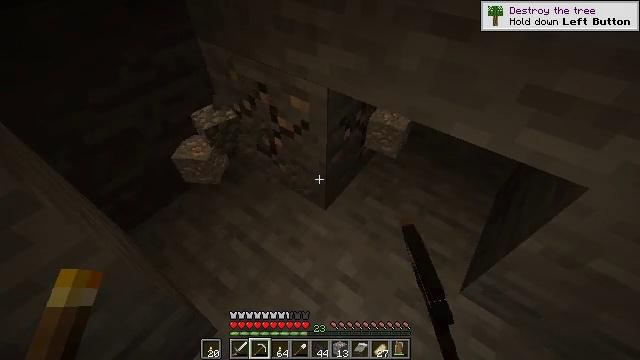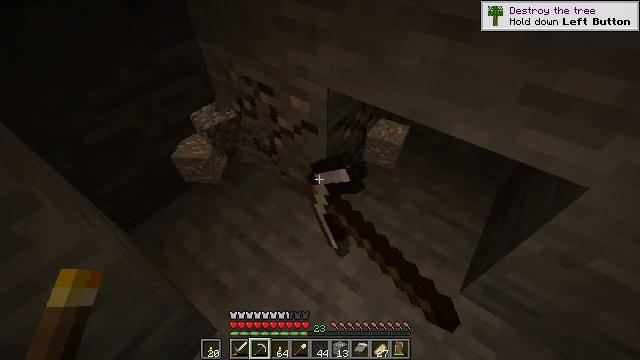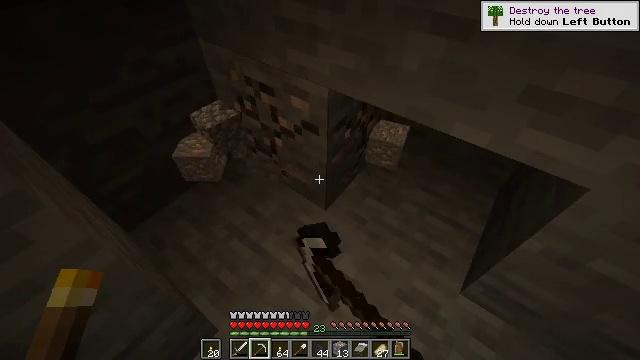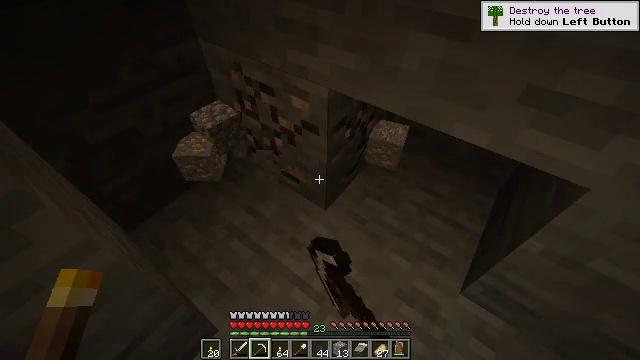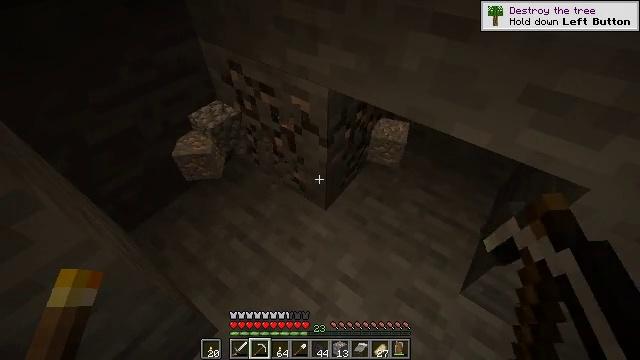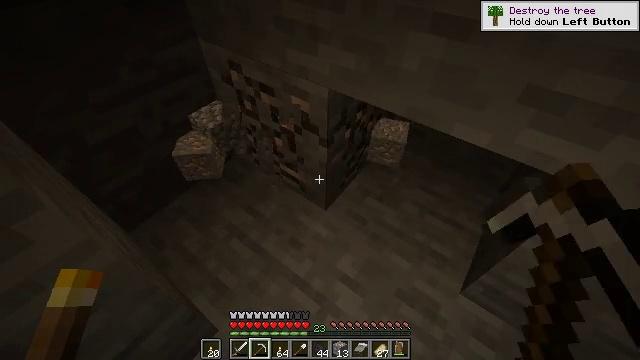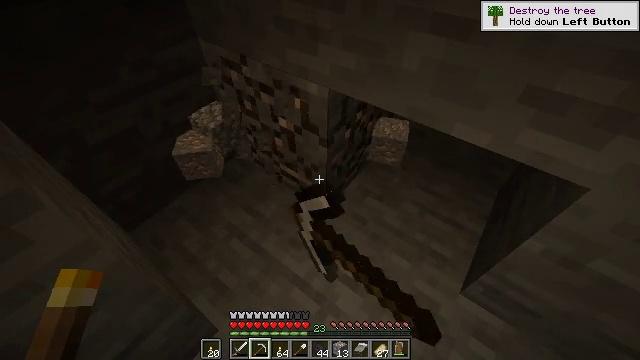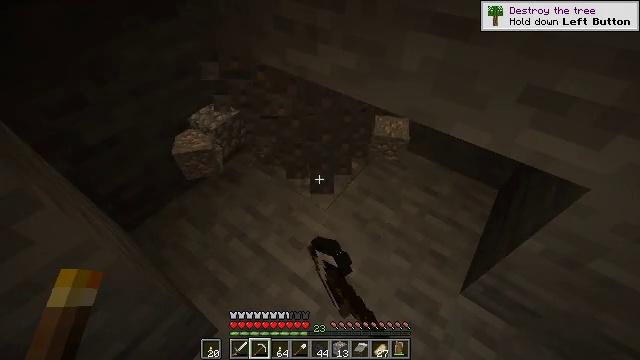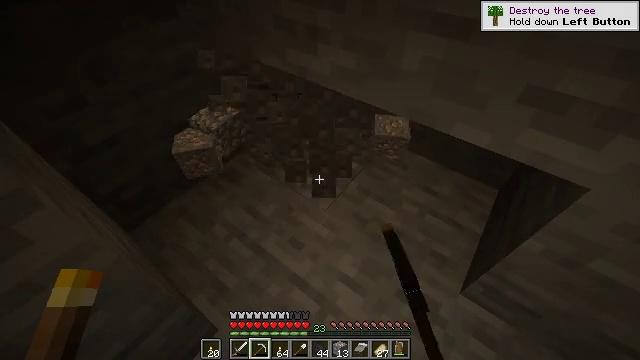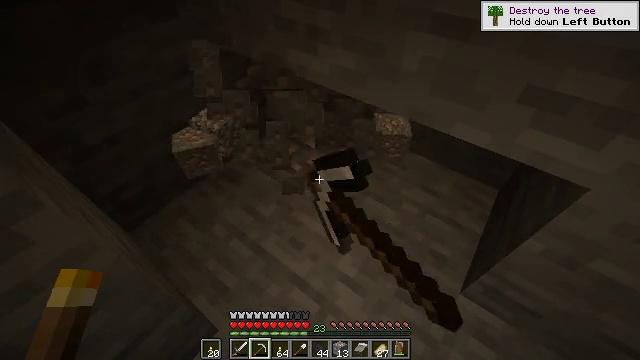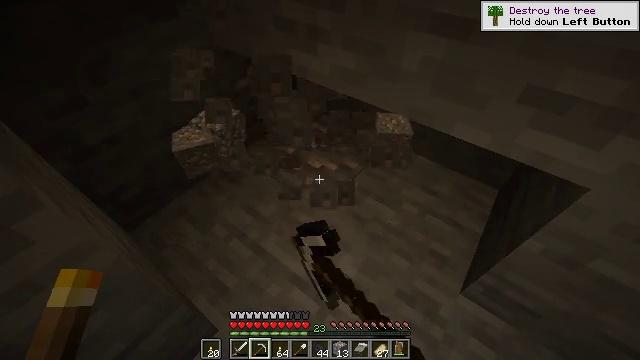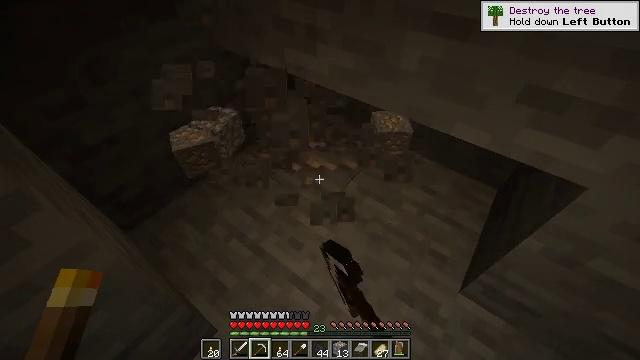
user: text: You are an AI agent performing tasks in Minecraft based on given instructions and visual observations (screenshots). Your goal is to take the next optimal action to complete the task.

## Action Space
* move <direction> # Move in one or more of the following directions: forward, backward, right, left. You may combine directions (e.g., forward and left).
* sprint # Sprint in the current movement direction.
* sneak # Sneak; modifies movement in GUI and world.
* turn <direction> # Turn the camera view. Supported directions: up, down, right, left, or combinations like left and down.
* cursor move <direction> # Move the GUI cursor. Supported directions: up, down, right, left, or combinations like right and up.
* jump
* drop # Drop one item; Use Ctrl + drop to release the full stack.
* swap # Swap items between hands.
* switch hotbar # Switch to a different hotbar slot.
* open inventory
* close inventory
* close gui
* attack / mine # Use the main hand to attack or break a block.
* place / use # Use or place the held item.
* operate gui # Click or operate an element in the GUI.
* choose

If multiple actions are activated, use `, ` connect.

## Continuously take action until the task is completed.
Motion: motion action
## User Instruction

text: Mine the iron ore underground.
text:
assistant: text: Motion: attack / mine
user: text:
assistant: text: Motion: attack / mine
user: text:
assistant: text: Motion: attack / mine
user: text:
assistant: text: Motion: attack / mine
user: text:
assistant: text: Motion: attack / mine
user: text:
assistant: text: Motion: attack / mine
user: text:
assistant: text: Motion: attack / mine
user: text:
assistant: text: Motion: attack / mine
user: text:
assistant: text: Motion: attack / mine
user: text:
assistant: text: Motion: attack / mine
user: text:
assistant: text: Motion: attack / mine
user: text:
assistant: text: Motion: attack / mine